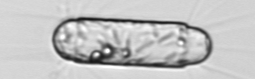
Label: Corethron_hystrix